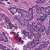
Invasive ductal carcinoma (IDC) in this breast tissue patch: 1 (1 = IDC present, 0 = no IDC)